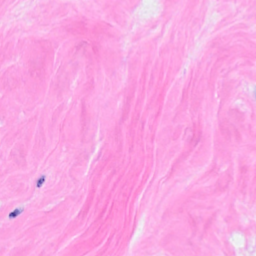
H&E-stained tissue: Breast